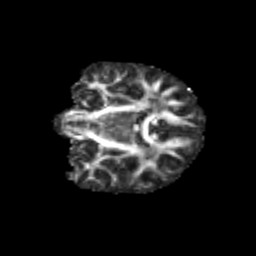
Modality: FA
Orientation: coronal
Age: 11
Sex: male
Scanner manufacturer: siemens
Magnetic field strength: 3 T
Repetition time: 3.8 s
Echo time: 0.07 s